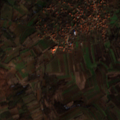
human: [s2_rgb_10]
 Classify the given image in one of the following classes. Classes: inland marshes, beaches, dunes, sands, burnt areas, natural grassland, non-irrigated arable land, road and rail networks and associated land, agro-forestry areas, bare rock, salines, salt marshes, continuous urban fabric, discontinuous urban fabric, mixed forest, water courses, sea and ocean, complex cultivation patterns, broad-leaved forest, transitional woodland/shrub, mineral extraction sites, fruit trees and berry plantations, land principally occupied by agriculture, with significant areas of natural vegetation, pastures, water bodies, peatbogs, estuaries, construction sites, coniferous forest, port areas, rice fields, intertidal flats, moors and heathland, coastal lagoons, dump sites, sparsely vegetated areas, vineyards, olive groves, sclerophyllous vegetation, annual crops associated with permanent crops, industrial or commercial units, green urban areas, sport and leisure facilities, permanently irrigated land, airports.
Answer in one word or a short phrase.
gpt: discontinuous urban fabric, non-irrigated arable land, land principally occupied by agriculture, with significant areas of natural vegetation, broad-leaved forest